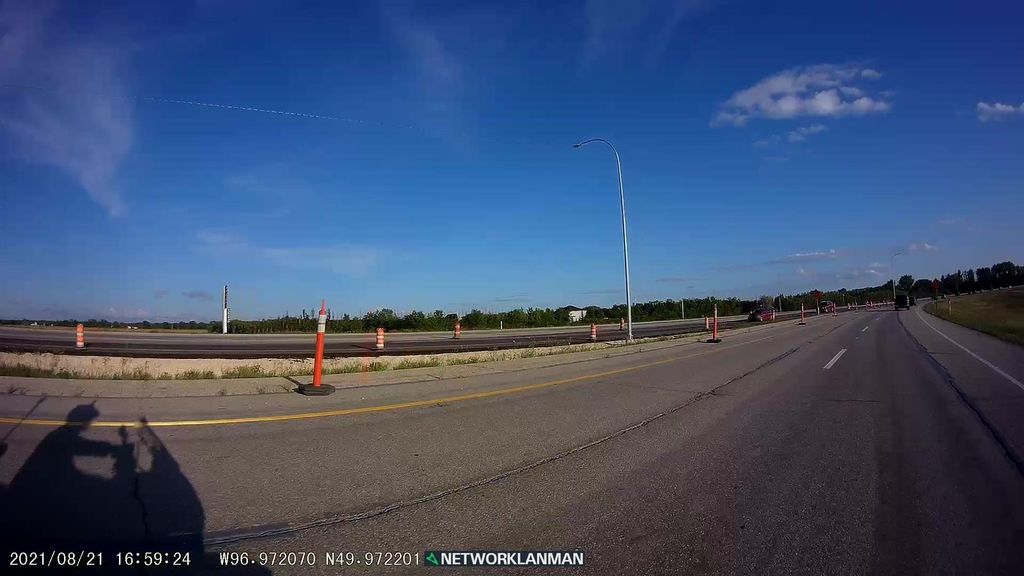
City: winnipeg